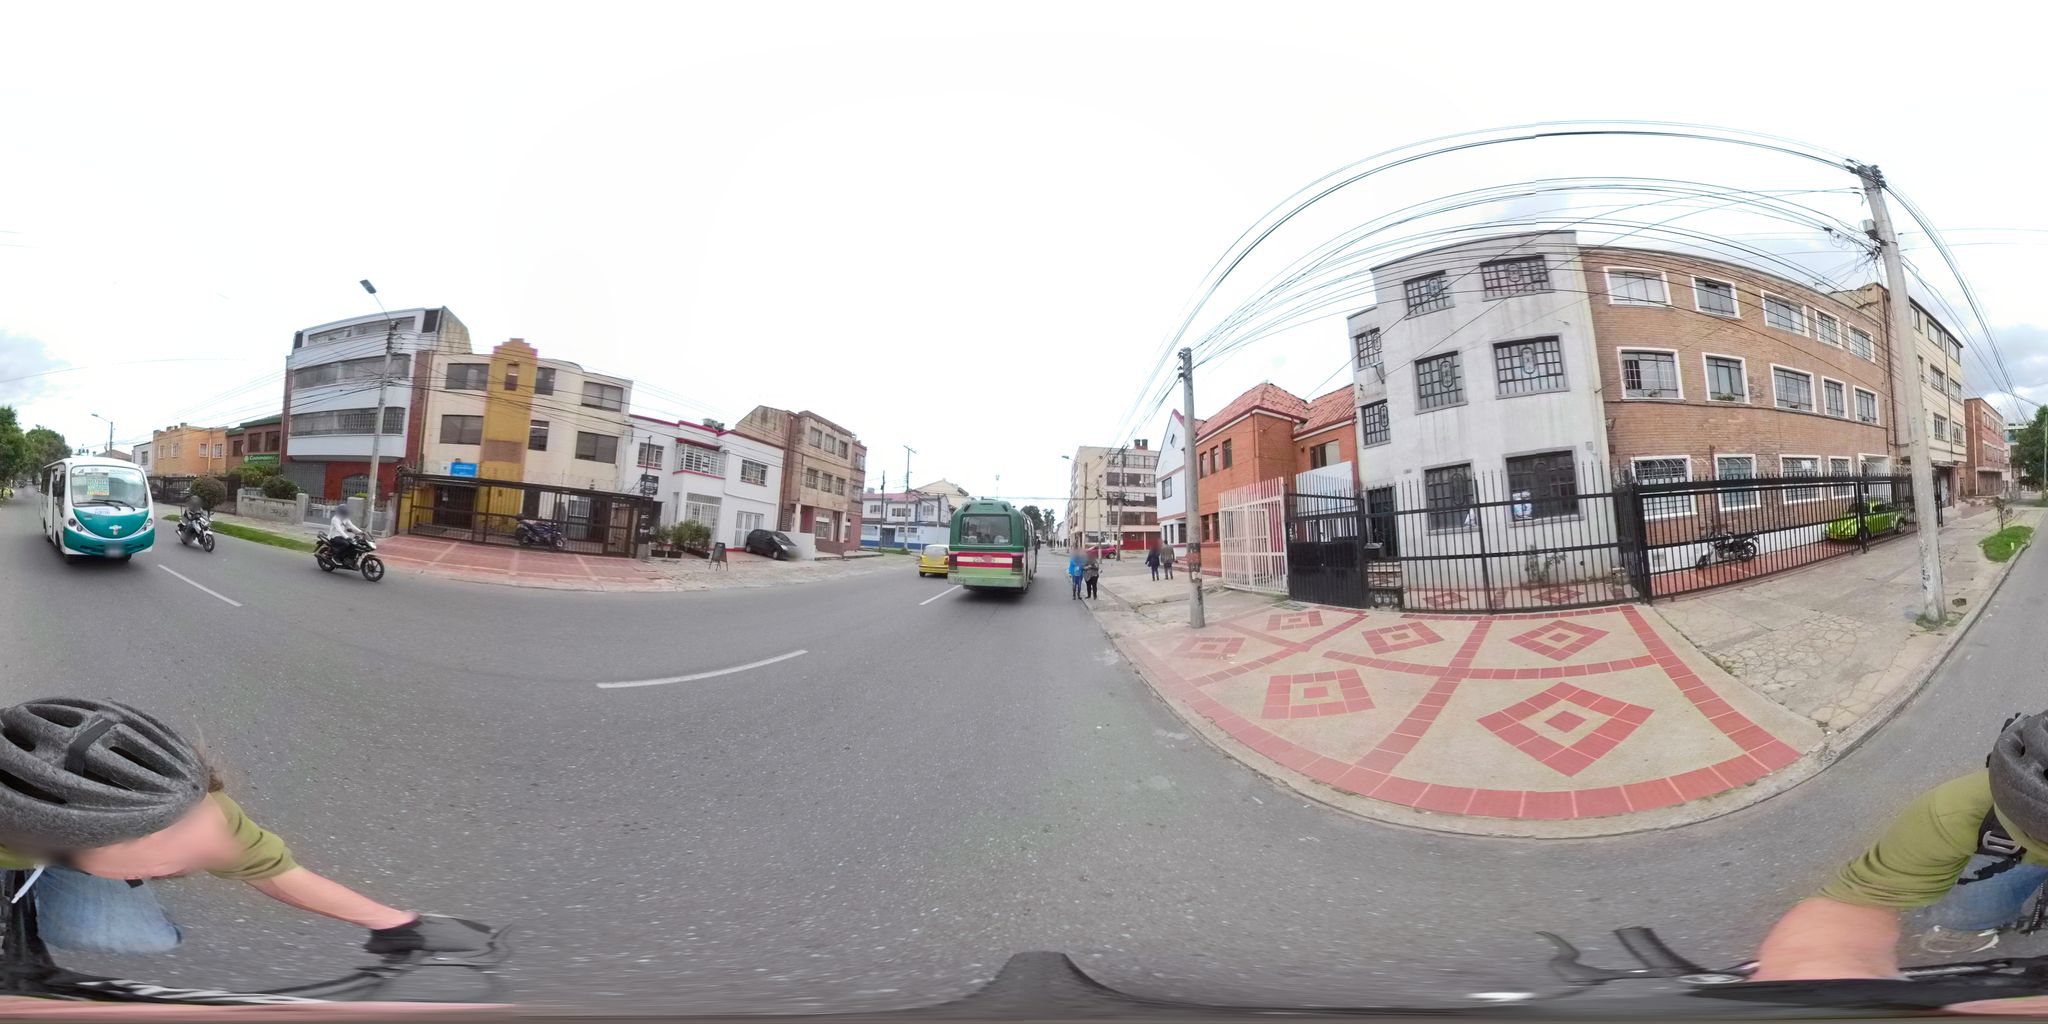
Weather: clear
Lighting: day
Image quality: slightly poor
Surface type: cycling surface
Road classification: footway
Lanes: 2
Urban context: urban centre
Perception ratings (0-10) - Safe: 1, Lively: 7.19, Beautiful: 5.71, Boring: 3.69, Depressing: 3.17, Wealthy: 3.23